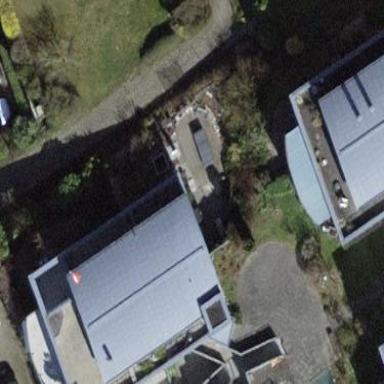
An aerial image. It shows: Building with tiled roof.